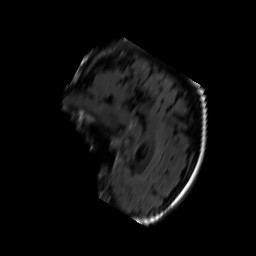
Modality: FLAIR
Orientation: sagittal
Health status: ill
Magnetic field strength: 3 T